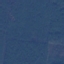
Label: Forest